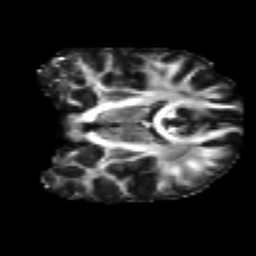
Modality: FA
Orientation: coronal
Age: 24
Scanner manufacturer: siemens
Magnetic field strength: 3 T
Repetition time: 4.52 s
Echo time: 0.084 s